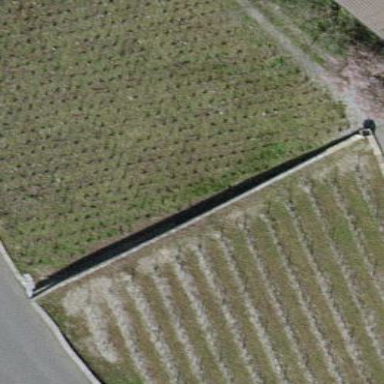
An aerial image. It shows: Vineyard growing grapes.